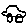
Label: car